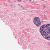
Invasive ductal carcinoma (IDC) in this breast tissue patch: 0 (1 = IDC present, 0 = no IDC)